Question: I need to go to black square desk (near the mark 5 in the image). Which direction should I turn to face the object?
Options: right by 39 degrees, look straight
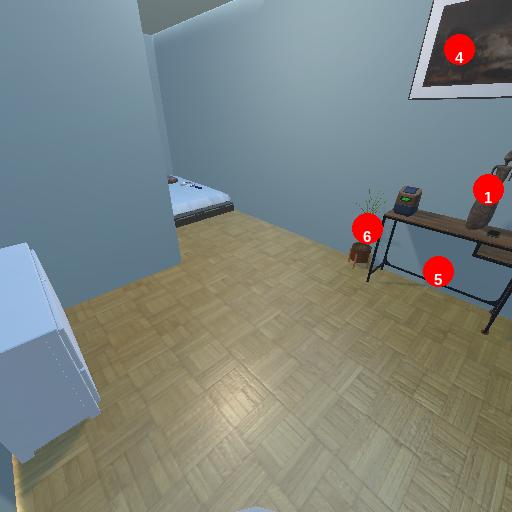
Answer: right by 39 degrees